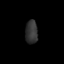
Tissue: skin
Cell type: Epithelial cells
Senescence score: 0.2716
Nuclear area (px): 284
Mean DAPI intensity: 51.475